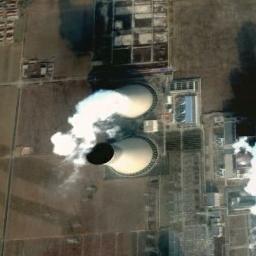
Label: thermal_power_station